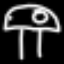
Label: mushroom